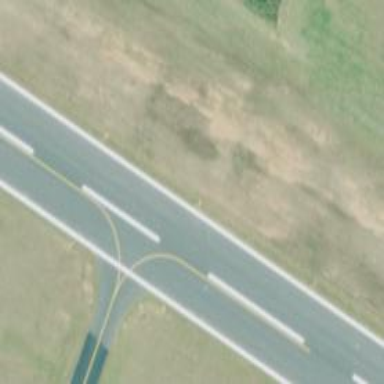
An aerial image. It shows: Runway surface made of asphalt at airport.